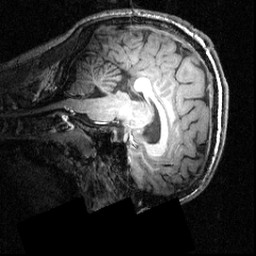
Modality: T1w
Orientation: sagittal
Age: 16
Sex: male
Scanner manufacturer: siemens
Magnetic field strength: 3.951 T
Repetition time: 1.5 s
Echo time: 0.00335 s